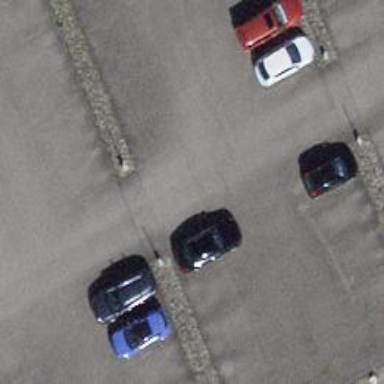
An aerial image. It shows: Asphalt parking aisle off service road.